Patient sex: M
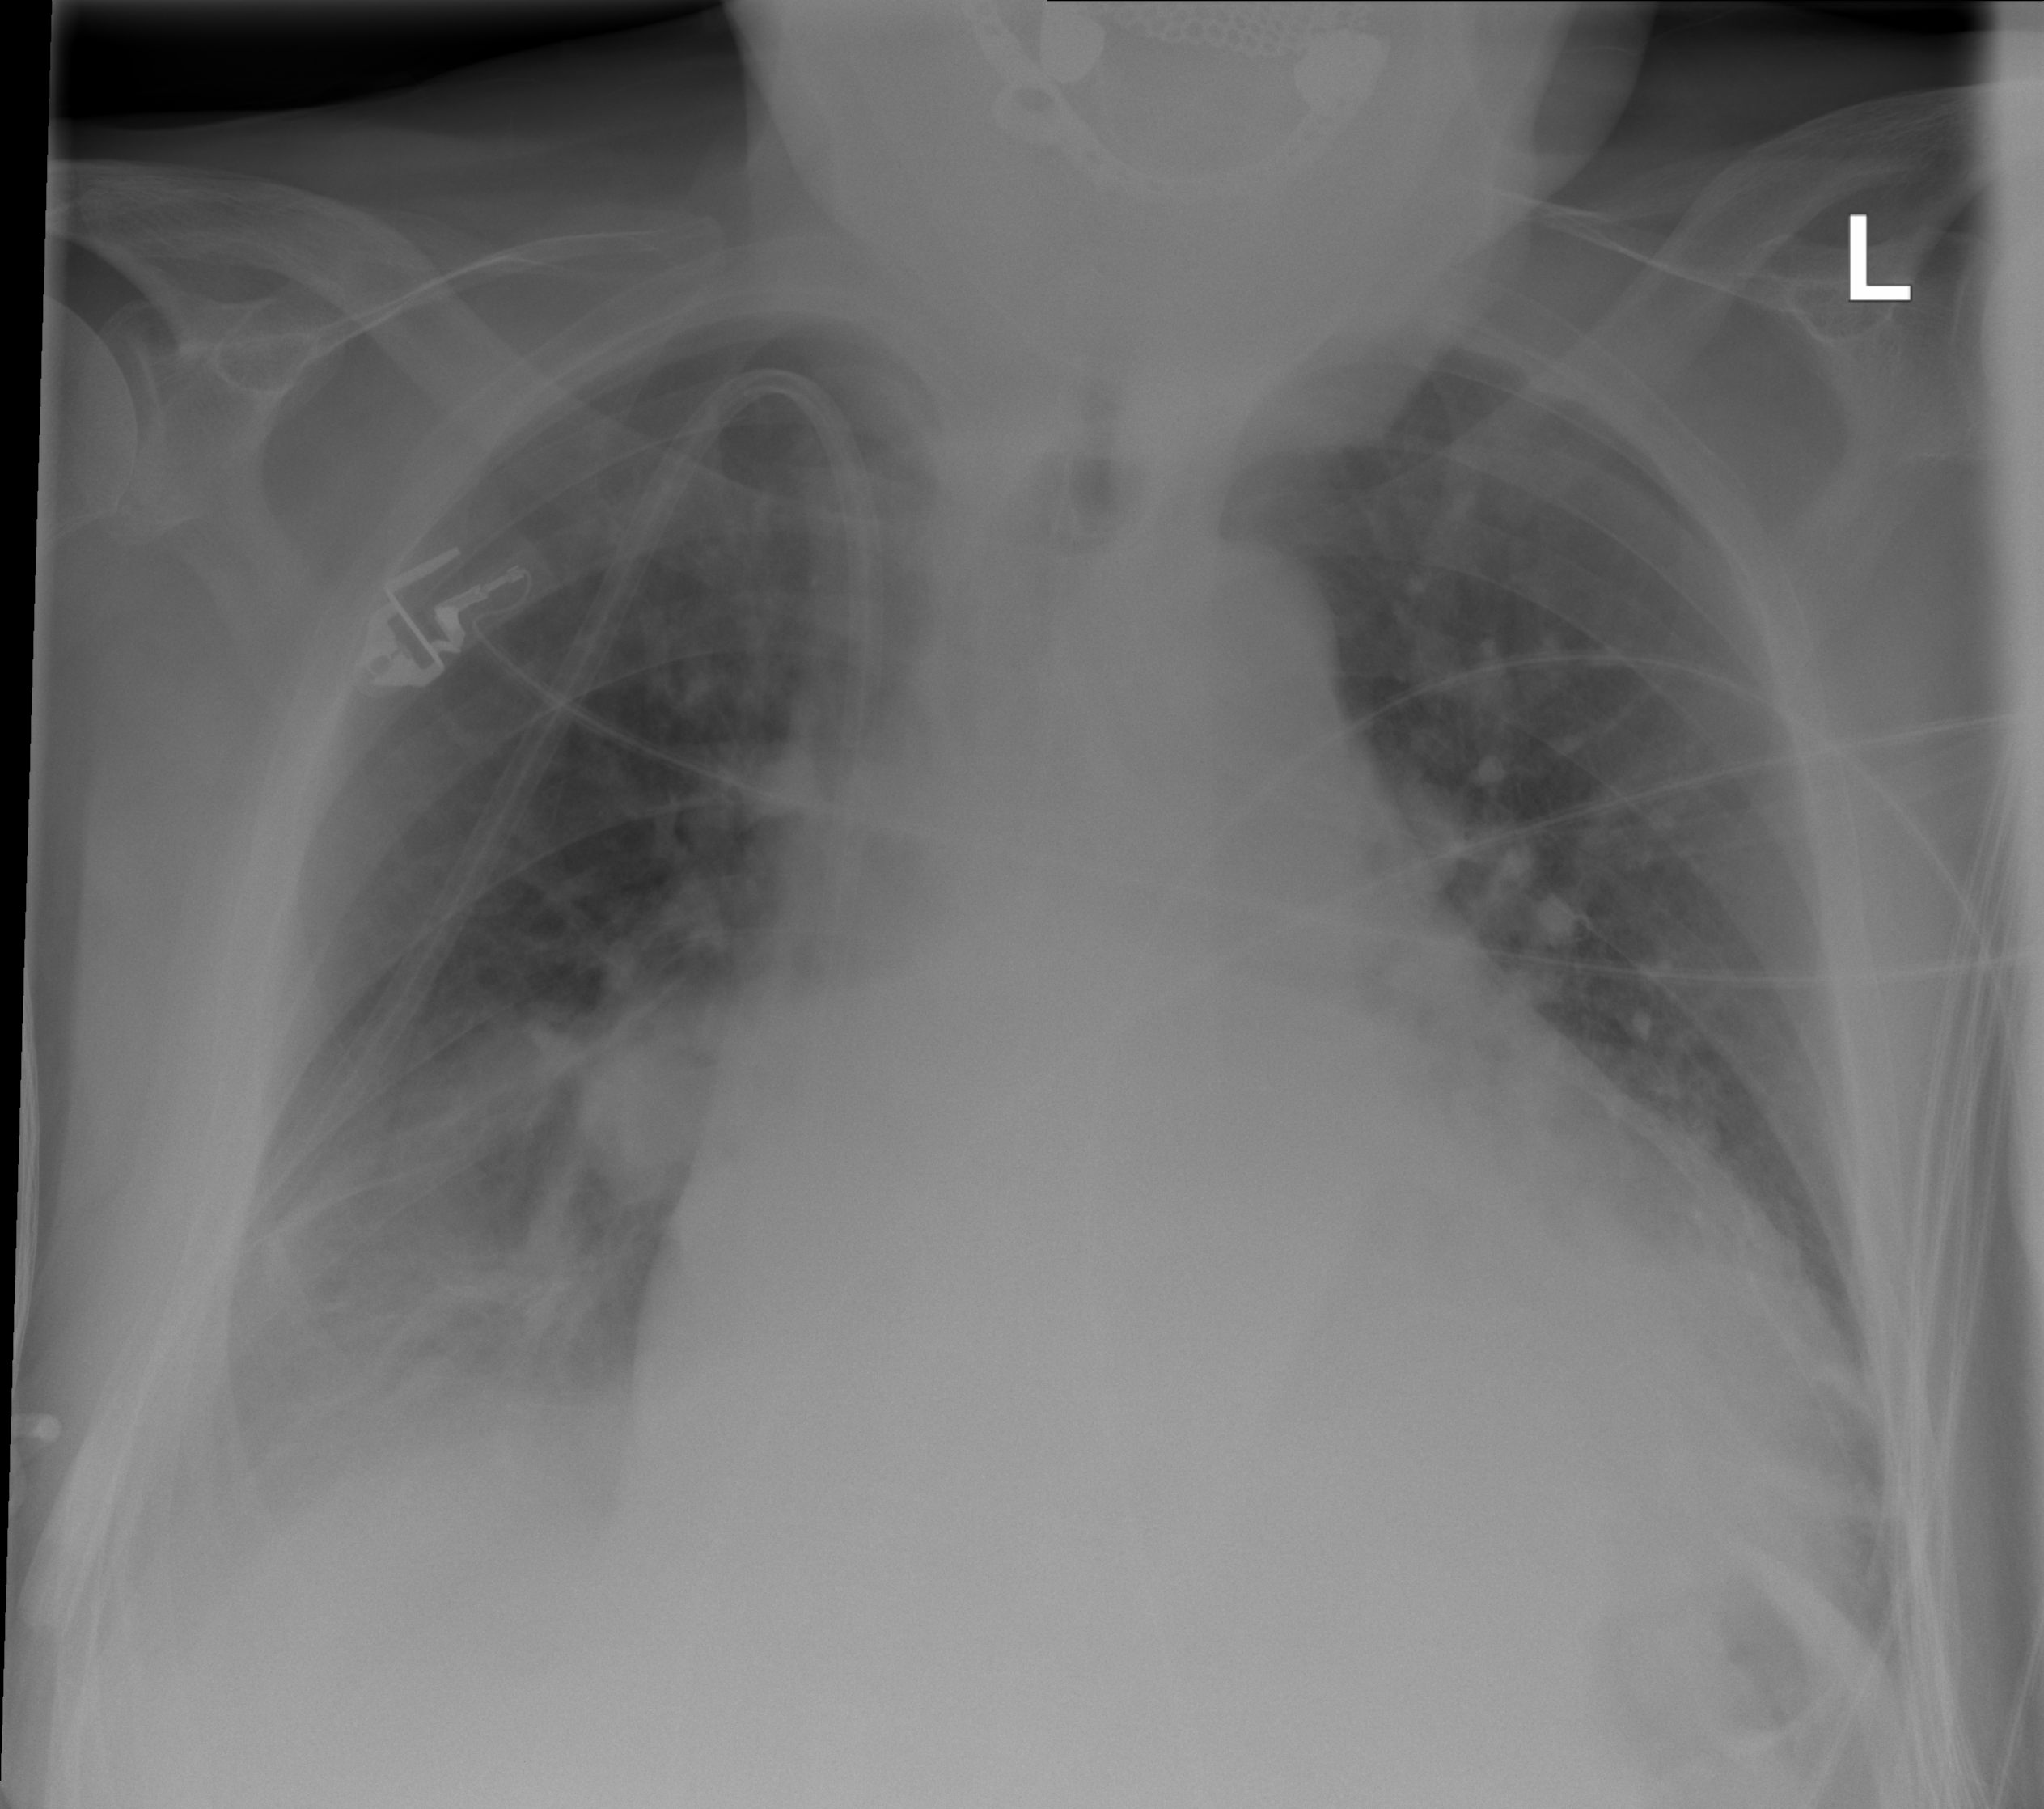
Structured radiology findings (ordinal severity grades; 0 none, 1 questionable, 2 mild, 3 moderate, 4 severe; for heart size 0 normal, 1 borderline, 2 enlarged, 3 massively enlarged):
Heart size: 2
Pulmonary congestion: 1
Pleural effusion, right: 2
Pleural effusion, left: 0
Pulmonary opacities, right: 1
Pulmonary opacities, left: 2
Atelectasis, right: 2
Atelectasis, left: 1